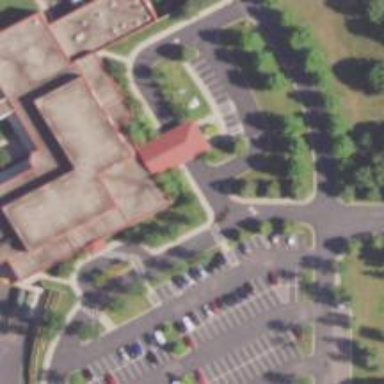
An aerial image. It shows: Hospital providing healthcare services.